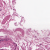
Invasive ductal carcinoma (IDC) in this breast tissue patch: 0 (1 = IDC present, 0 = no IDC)